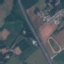
Label: Highway